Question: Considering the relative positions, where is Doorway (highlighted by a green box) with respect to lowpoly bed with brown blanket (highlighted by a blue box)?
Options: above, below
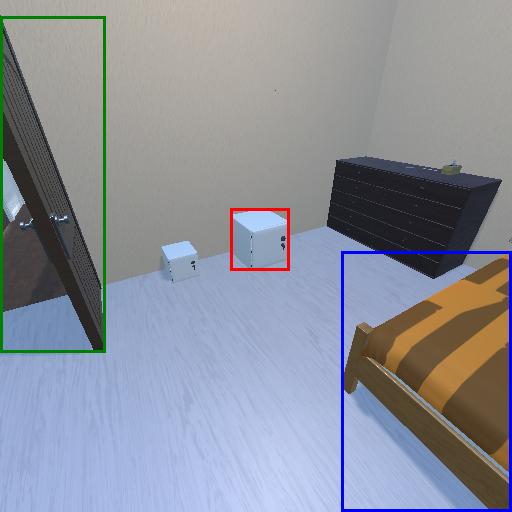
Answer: above